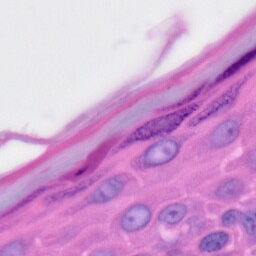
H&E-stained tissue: Skin